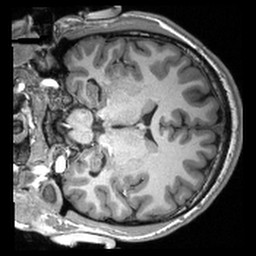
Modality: T1w
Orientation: coronal